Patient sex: M
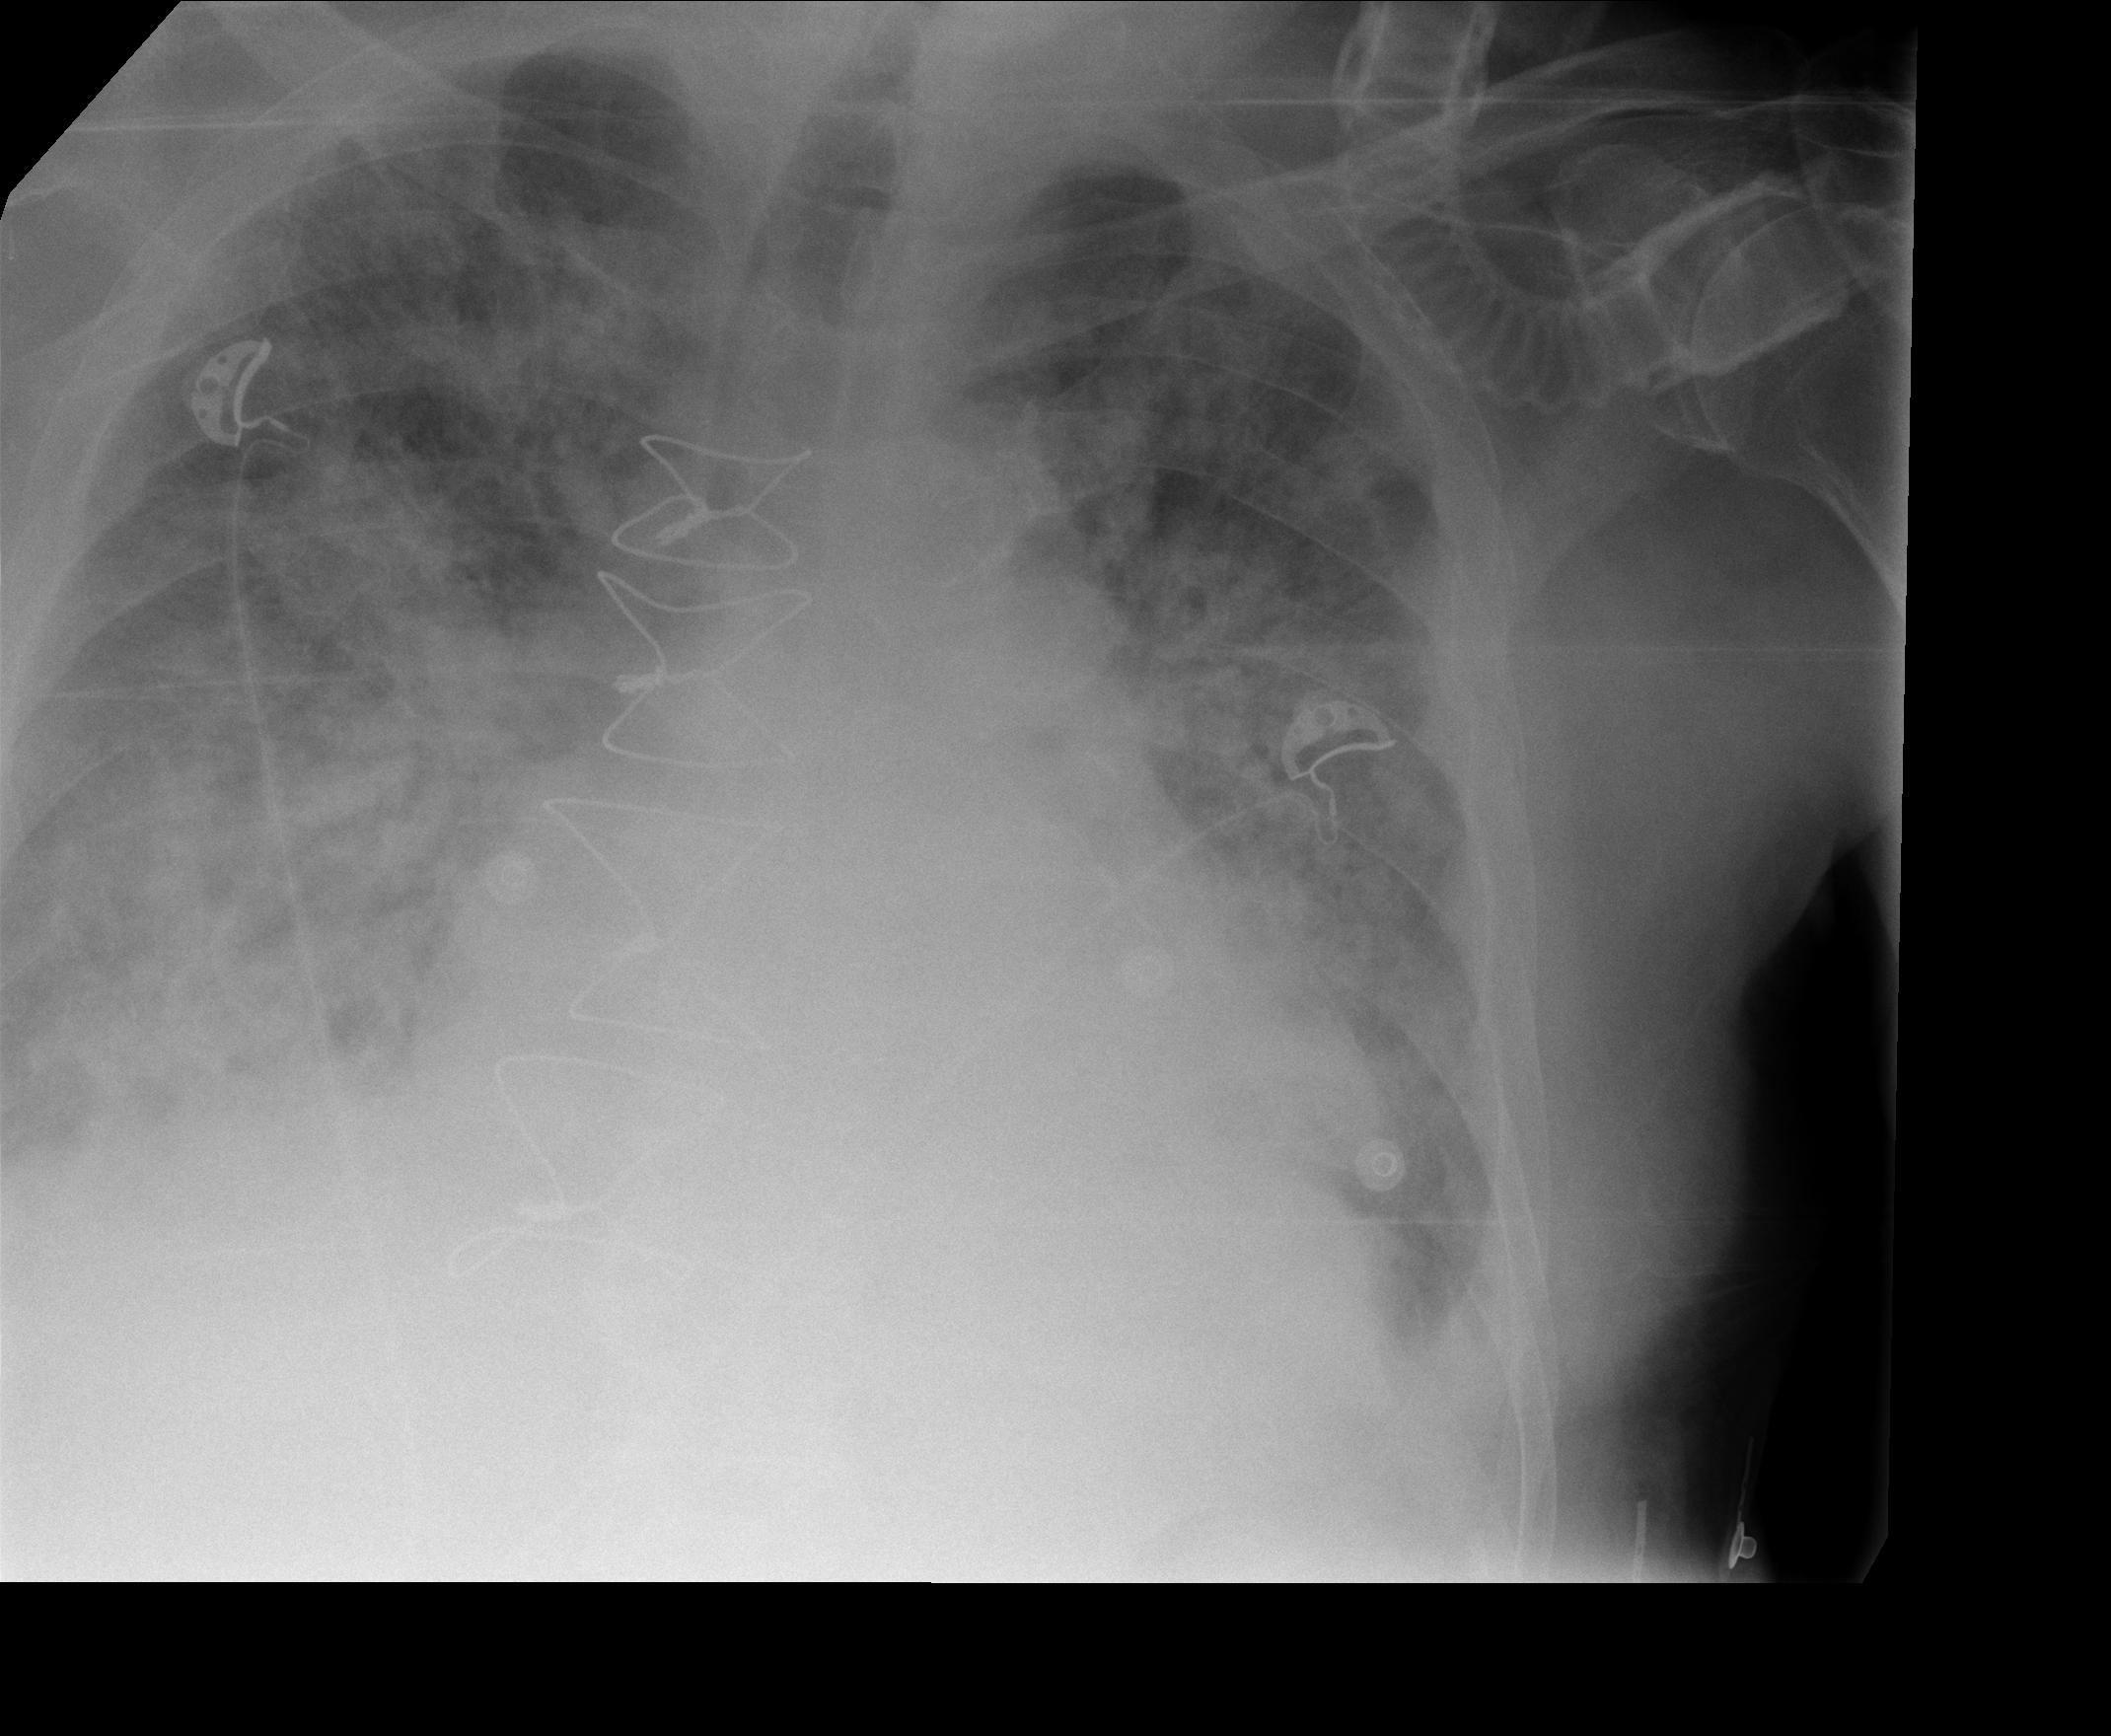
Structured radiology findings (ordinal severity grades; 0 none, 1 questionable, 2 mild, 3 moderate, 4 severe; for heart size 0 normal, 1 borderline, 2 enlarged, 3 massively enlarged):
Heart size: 2
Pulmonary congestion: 2
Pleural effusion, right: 1
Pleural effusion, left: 1
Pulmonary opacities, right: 4
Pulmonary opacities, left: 4
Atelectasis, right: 2
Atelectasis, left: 2